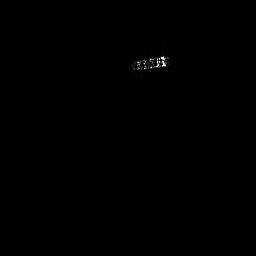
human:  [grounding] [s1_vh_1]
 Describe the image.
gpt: In the satellite image, there is  <ref>1 medium ship </ref> <box>[[50, 20, 65, 26, 0]]</box> located at top.